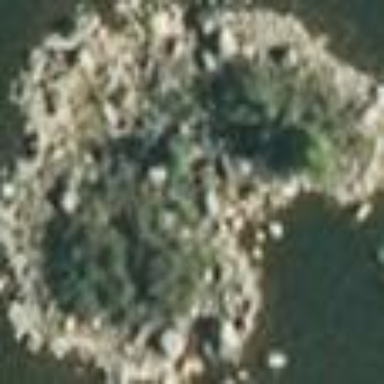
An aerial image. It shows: Islet located along the natural coastline.